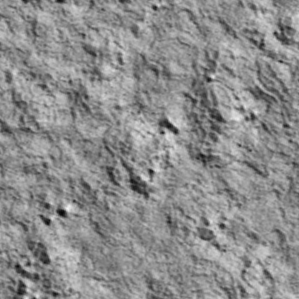
Label: non_frost